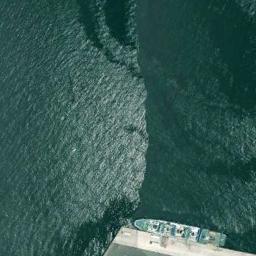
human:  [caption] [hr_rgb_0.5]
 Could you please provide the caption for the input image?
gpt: There is a ship in the green water on the shore .

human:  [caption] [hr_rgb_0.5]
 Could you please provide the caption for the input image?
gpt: There is a ship at sea .

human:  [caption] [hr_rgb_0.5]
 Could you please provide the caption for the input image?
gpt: A white-green ship docked by the dock .

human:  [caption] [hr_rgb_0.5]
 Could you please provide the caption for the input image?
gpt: The ship is docked at the dock and the water is blue .

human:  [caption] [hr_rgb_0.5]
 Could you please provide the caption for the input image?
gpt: The ship is docked at the harbor .